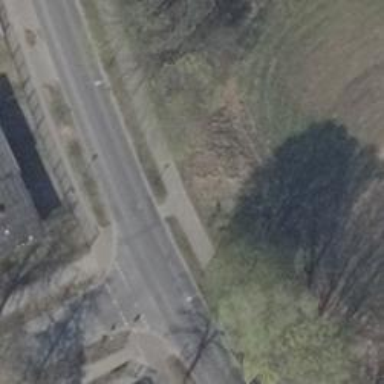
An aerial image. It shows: Unmarked road crossing.